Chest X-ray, PA view. Patient: 54 years old, sex M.
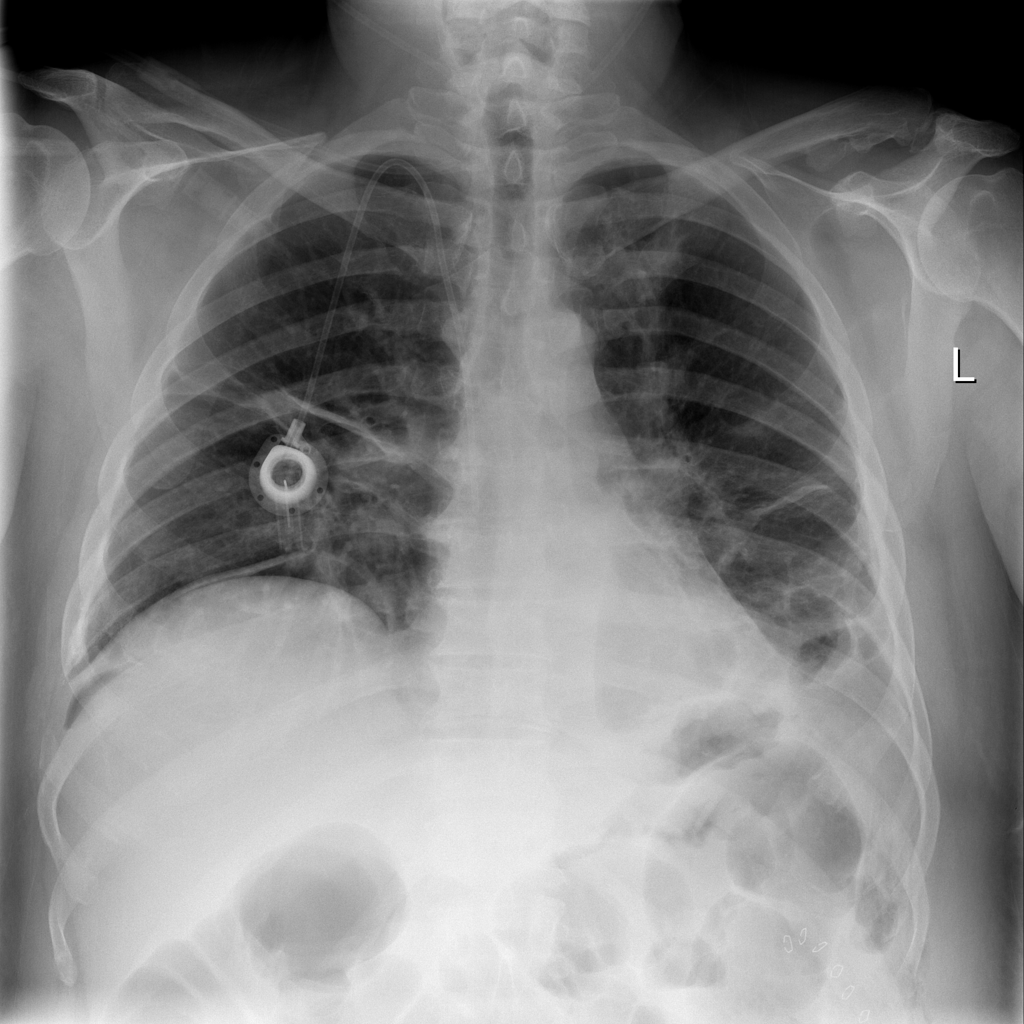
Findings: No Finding